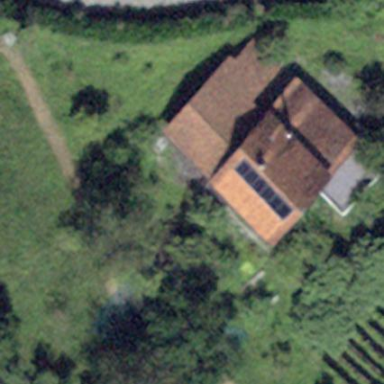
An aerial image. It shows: Farm building.